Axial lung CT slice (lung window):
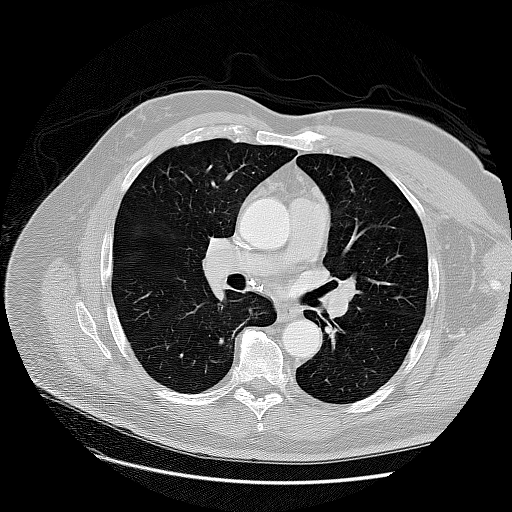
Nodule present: no